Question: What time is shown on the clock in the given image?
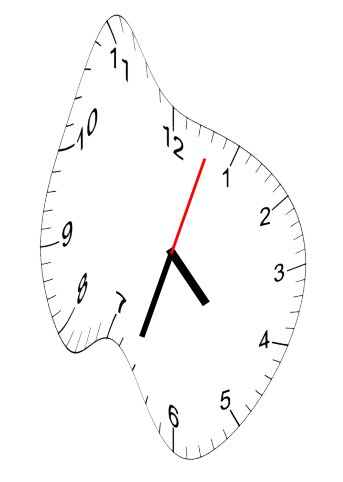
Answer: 04:33:03